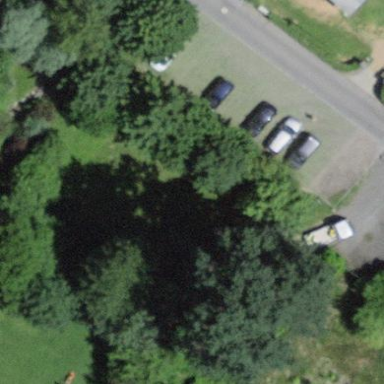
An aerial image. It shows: Parking available on the street side.